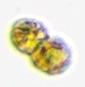
Label: Margalefidinium